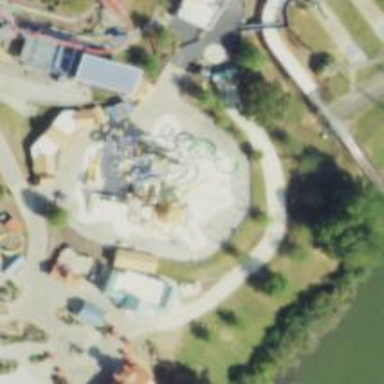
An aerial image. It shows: Water slide attraction.